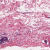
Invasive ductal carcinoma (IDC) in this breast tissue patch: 0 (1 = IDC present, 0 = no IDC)